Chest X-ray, PA view. Patient: 67 years old, sex M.
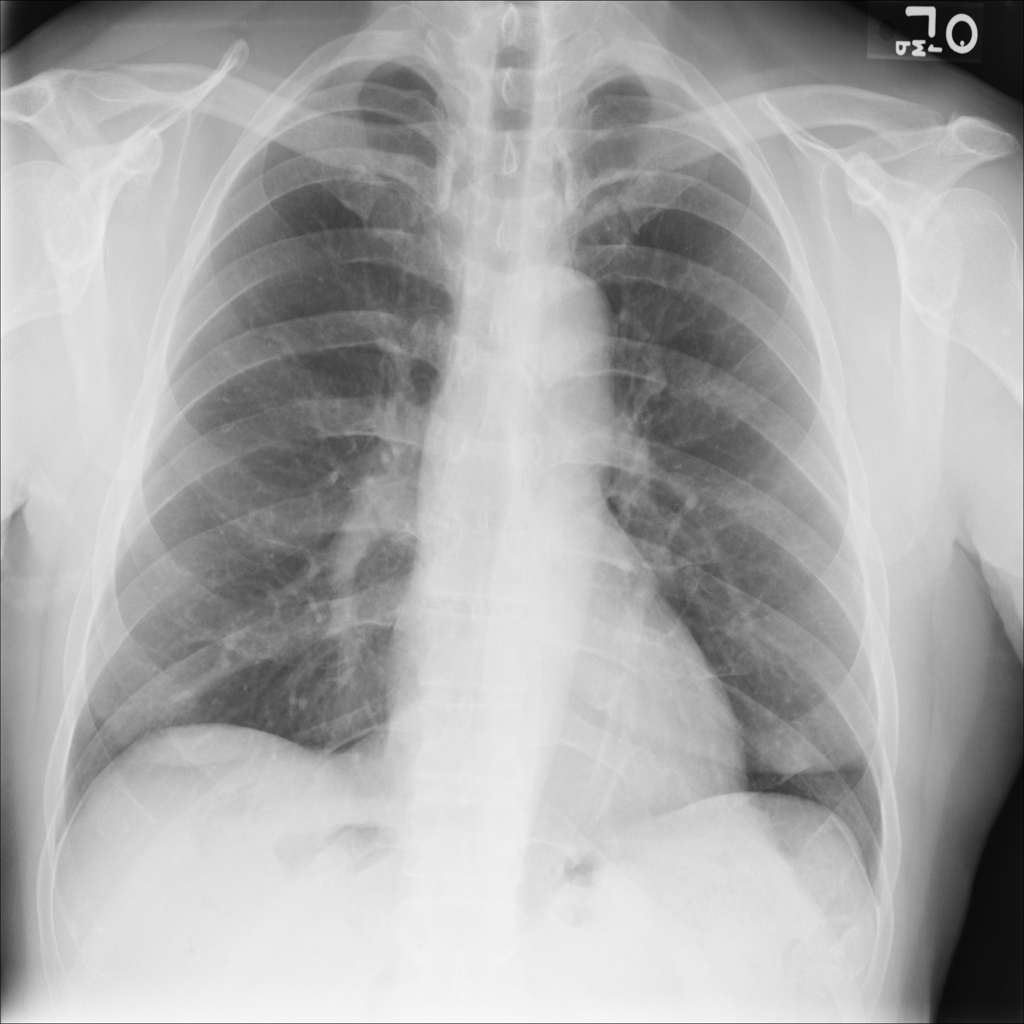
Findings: No Finding